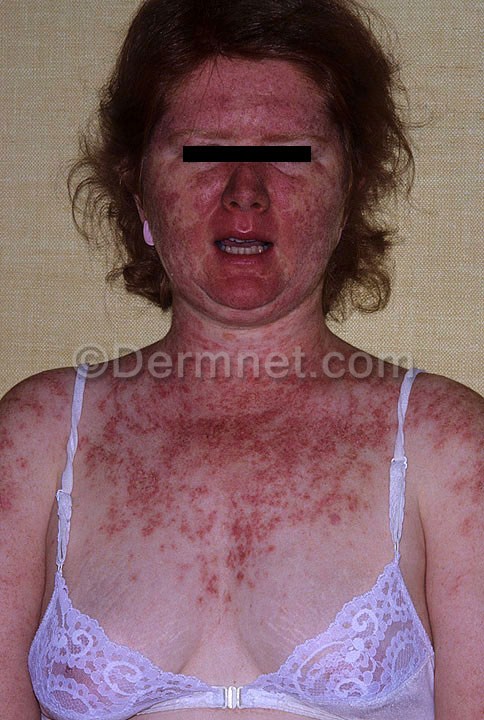
Disease: Lupus and other Connective Tissue diseases